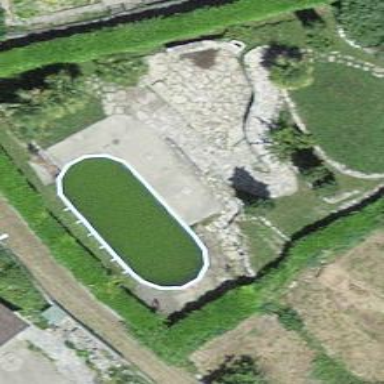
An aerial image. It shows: Swimming pool located in leisure land.